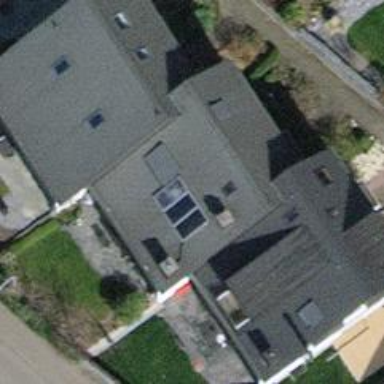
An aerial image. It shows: Terrace building.